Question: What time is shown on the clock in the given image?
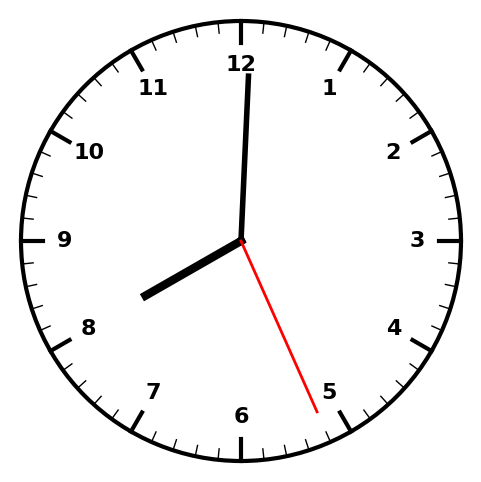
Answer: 08:00:26